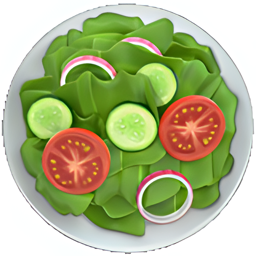
Name: green salad
Emoji: 🥗
Group: Food & Drink
Sub-group: food-prepared